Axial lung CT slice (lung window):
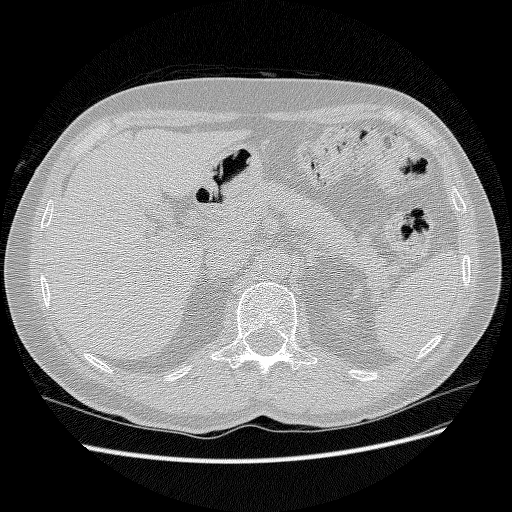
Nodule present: no